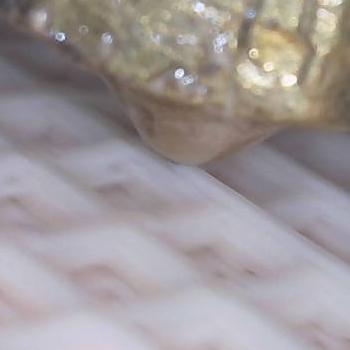
Flow rate: 70%